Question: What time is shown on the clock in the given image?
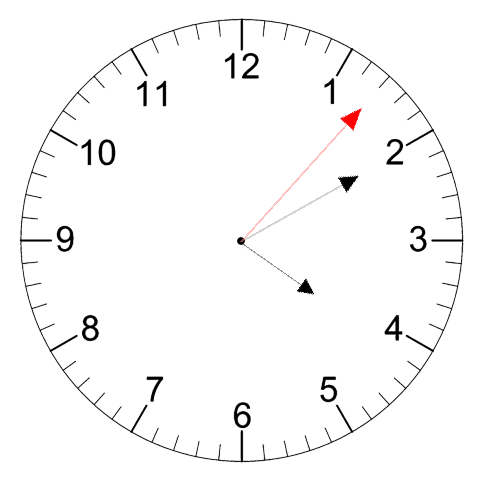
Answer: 04:10:07